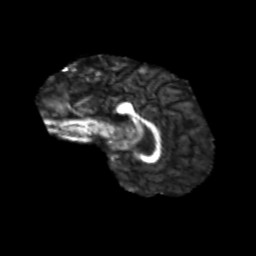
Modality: FA
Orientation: sagittal
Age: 23
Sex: male
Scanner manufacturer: siemens
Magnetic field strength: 3 T
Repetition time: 1.8 s
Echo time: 0.07 s